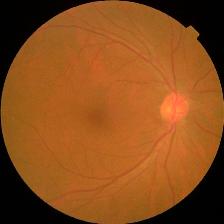
Diabetic retinopathy grade: No DR